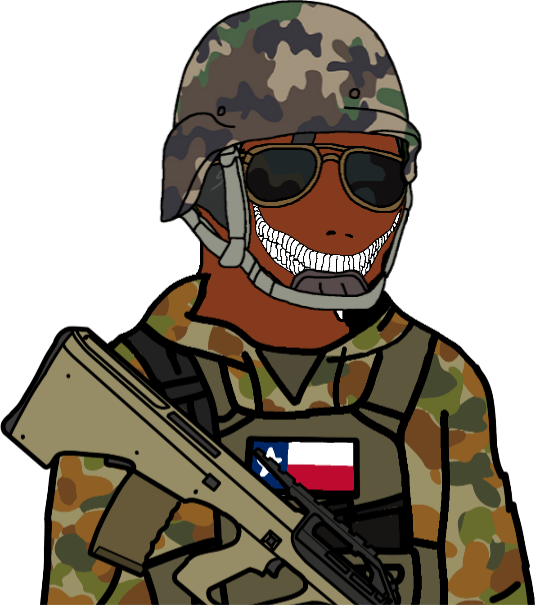
Label: 5_Oomer